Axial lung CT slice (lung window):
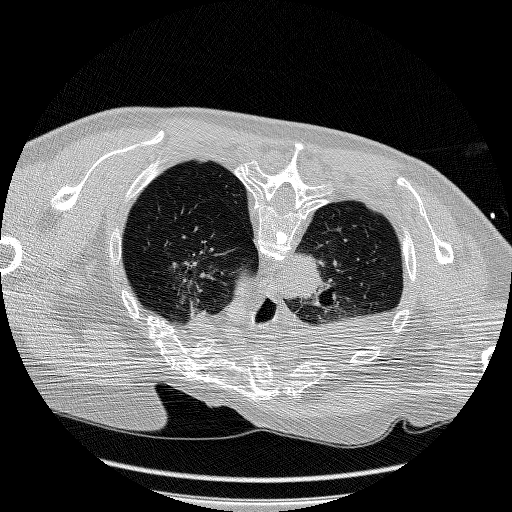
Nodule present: no